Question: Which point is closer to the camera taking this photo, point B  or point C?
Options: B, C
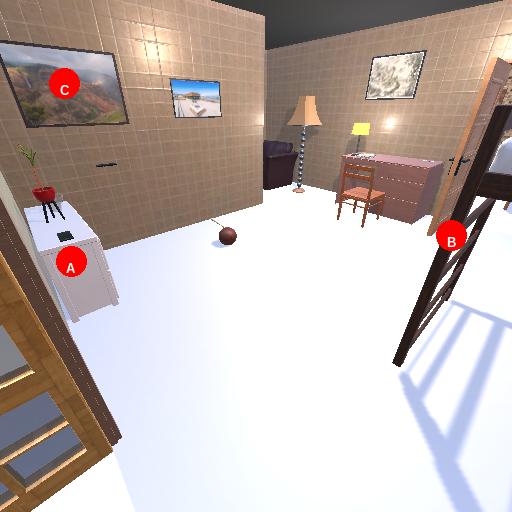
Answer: B